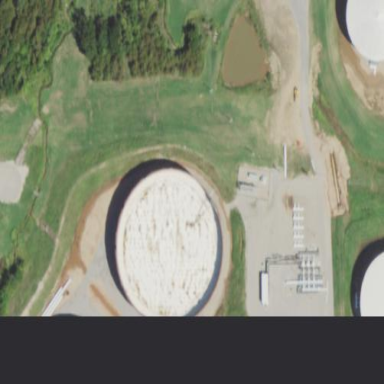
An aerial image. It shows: Storage tank that is man-made.